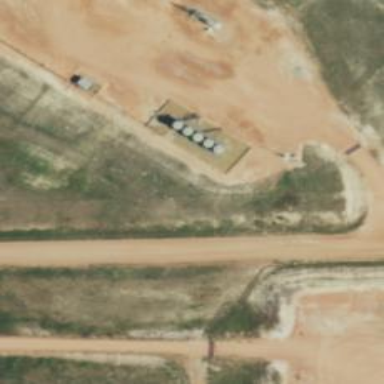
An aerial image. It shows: Storage tank that is man-made.